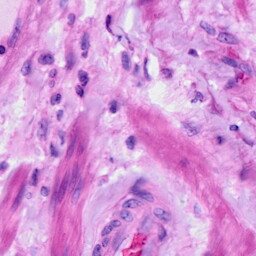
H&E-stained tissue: Ovarian